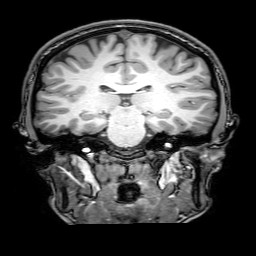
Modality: T1w
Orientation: sagittal
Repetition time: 0.00828 s
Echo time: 0.00388 s